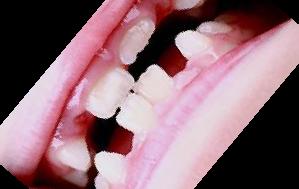
Condition: hypodontia